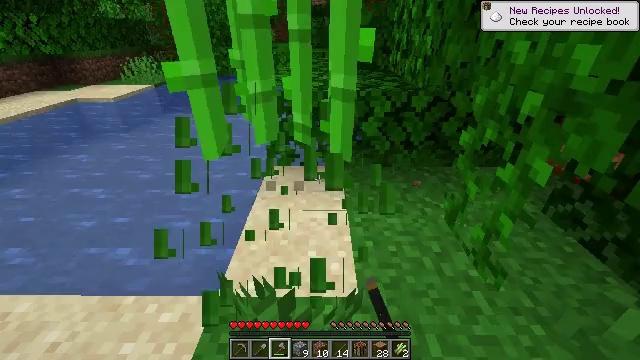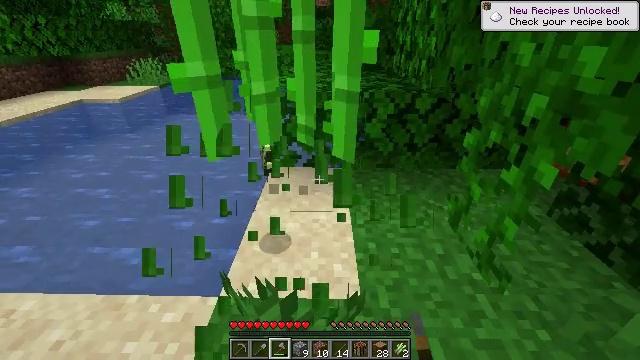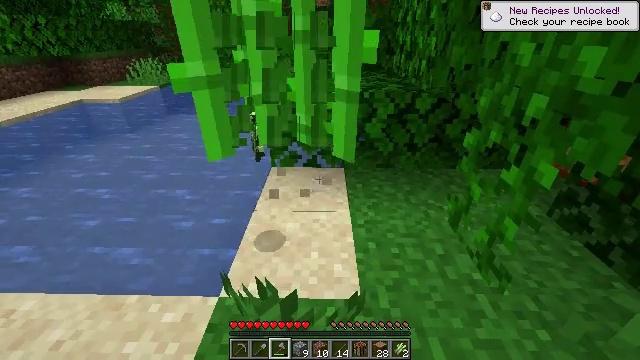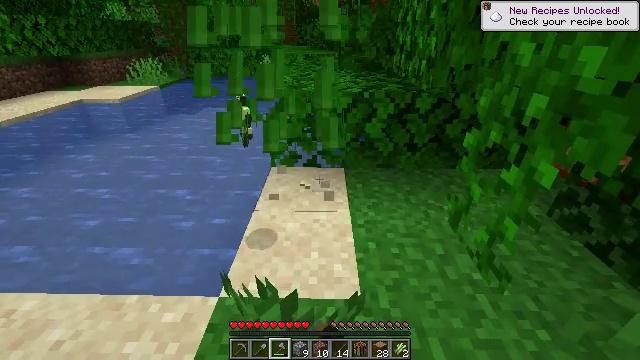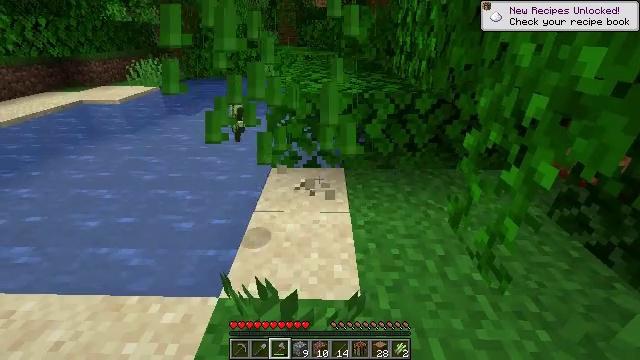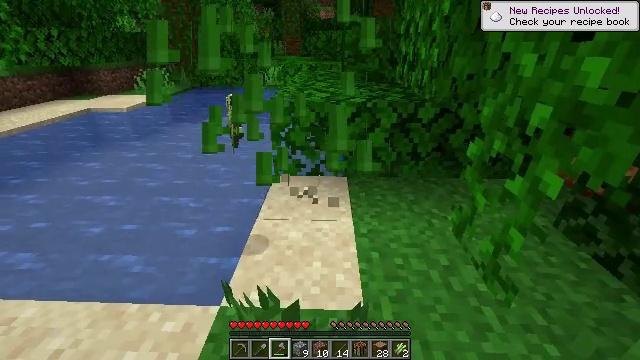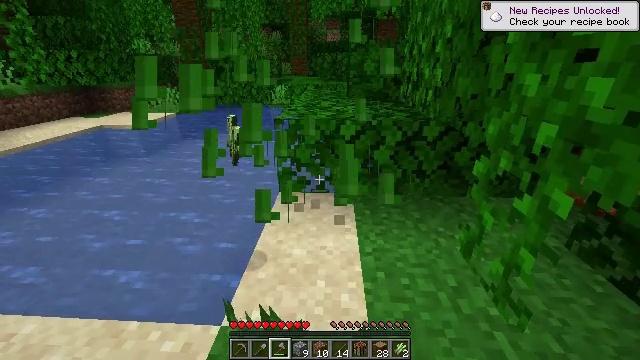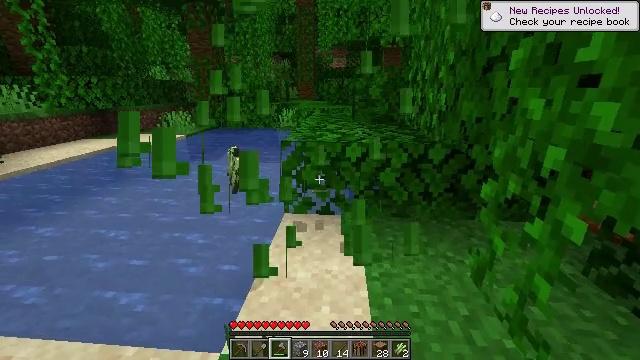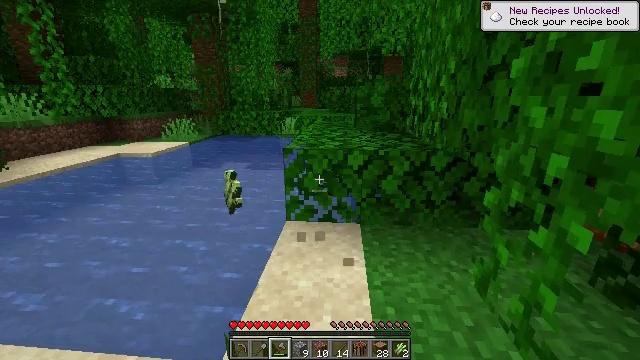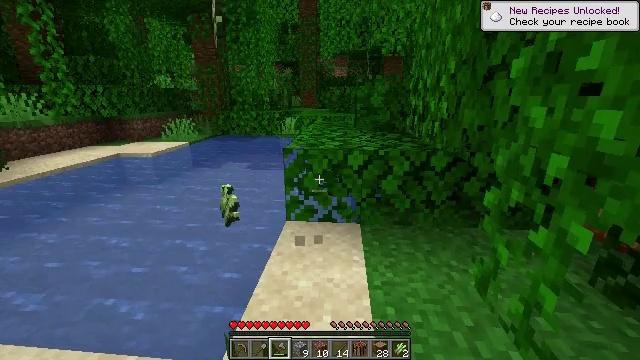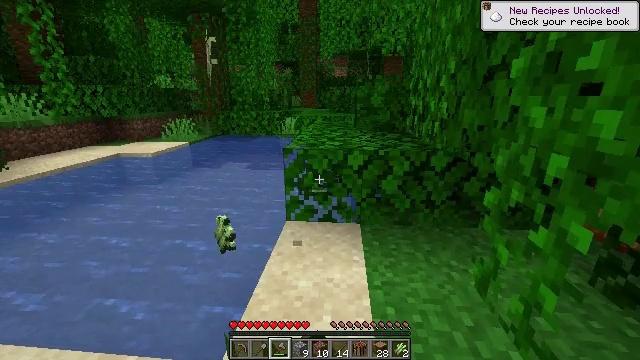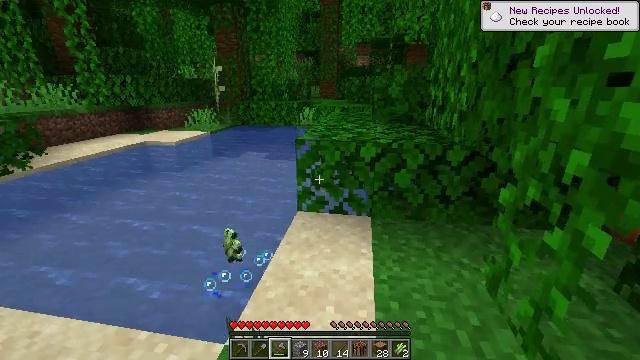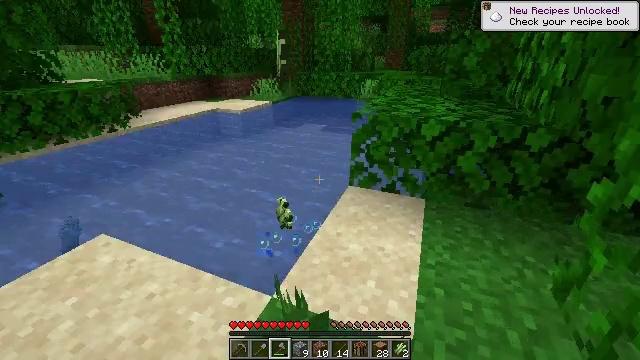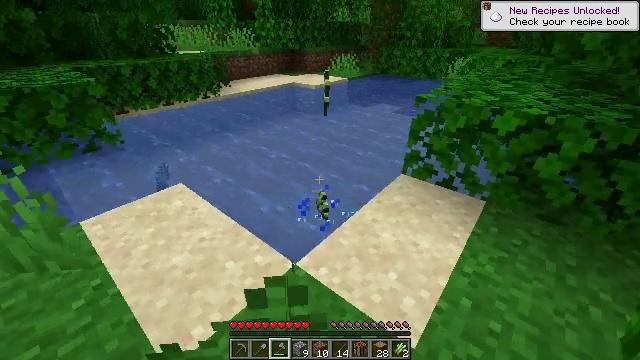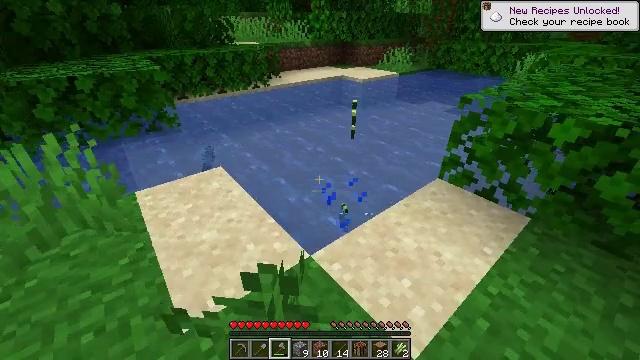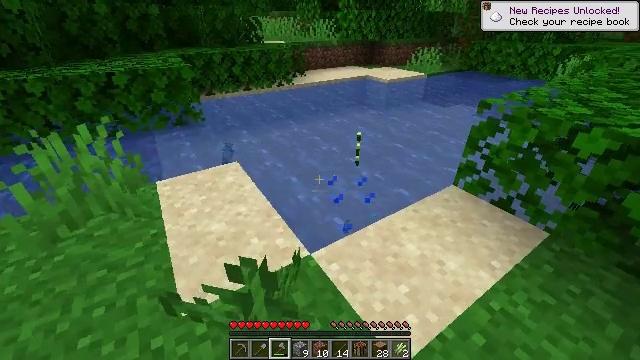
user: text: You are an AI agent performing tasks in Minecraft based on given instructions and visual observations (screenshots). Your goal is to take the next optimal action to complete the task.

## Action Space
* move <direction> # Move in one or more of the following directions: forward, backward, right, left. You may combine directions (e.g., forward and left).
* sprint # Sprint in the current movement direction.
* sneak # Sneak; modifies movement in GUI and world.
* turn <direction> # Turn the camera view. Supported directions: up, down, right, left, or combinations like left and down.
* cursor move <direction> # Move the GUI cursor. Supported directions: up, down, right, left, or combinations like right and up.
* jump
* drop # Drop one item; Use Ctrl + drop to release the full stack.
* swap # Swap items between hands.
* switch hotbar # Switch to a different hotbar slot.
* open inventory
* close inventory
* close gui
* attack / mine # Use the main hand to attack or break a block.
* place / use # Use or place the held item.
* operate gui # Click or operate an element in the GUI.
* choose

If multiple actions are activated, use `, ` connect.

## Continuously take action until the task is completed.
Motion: motion action
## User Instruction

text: Collect bamboo for crafting.
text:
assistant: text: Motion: no_op
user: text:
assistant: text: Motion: attack / mine
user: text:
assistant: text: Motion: attack / mine
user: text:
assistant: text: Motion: attack / mine
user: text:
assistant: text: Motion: turn up, attack / mine
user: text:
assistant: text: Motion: turn left and up
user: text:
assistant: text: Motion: turn left and up
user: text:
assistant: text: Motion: turn up
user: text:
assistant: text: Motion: attack / mine
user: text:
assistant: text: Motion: attack / mine
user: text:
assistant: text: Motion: move right, turn left and down
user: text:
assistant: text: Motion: move right, turn left and down
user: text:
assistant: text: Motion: move right, turn left and down
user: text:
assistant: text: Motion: move right, turn left and down
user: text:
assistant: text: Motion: move right, turn left
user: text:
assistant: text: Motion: turn left
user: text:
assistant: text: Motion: no_op
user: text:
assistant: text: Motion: move forward
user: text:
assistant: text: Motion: move forward
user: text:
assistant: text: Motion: move forward
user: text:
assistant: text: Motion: move forward
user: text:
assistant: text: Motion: move forward
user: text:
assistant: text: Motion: move forward
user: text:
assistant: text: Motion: move forward, turn right and down
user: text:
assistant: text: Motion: move forward, turn right and down
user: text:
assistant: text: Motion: move forward, turn right and down
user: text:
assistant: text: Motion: move forward, turn down
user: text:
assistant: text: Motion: move forward, turn left and down
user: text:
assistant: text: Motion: move forward, turn left and down
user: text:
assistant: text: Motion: move forward, turn left